Chest X-ray:
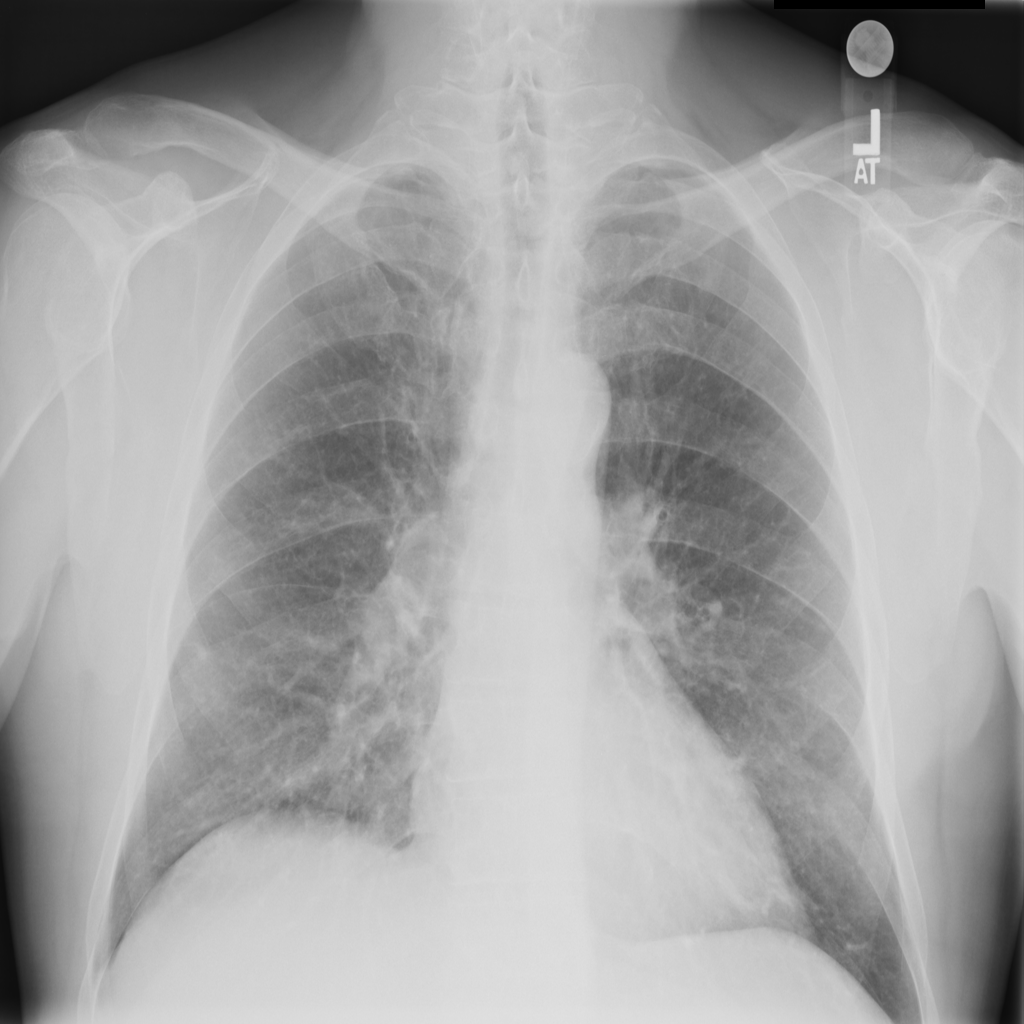
No abnormal finding: yes